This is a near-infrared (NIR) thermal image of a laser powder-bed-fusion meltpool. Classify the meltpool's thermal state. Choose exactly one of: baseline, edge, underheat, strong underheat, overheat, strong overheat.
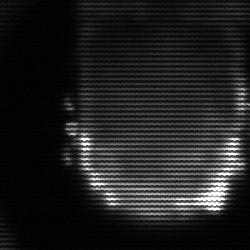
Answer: baseline